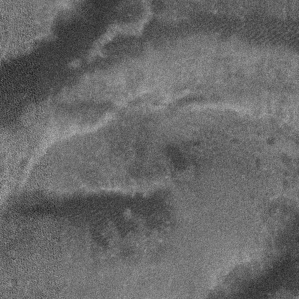
Label: frost